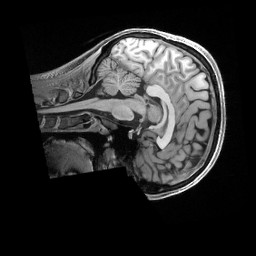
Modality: T1w
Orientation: sagittal
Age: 26
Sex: female
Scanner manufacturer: siemens
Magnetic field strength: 3 T
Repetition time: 2.5 s
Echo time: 0.00296 s